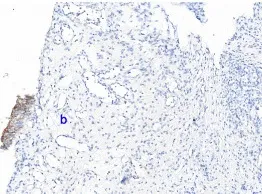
HE staining based on a urothelial biopsy specimen and IHC for HER2 expression in the urinary tract. (C, D) IHC indicated slight thinning or loss of epithelial cells detected by pathological EnVision method staining. A and b represent the transitional cell and inherent layer of connective tissue, respectively. The images were observed under a magnification of x100.
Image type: pathology (immunostaining)